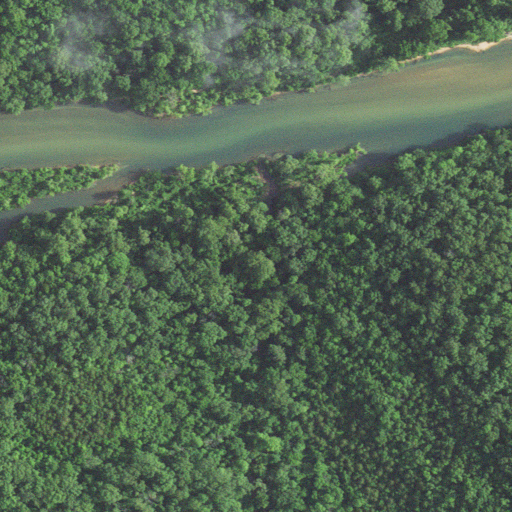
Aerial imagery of valley in Missouri named Thorny Hollow containing deciduous forest, open water, mixed forest, open development, woody wetlands, and grassland